Question: I am try to solve OOP Java problems and I reached a class named "Ball", The class is easy to design but I have problem that is how to get xDelta and yDelta so I can add them to initial x and y to get the position of the ball after moving it?
Now I wrote this code but the xDelta and yDelta are wrong. What is the need for speed and direction in the constructor?
:

:
'''
public class Ball {
private float x;
private float y;
private int radius;
private float xDelta;
private float yDelta;
public Ball(float x,float y,int radius,int speed,int direction){
this.x=x;
this.y=y;
this.radius=radius;
}
float getX() {
return x;
}
void setX(float x) {
this.x=x;
}
float getY() {
return y;
}
void setY(float y) {
this.y=y;
}
int getRadius() {
return radius;
}
void setRadius(int radius) {
this.radius = radius;
}
float getXDelta() {
return xDelta;
}
void setXDelat(float xDelta) {
this.xDelta=xDelta;
}
float getYDelta() {
return yDelta;
}
void setYDelat(float yDelta) {
this.yDelta=yDelta;
}
void move() {
x += xDelta ;
y += yDelta ;
}
void reflectHorizontal() {
xDelta = -xDelta ;
}
void reflectVertical() {
yDelta = -yDelta ;
}
public String toString () {
return "Ball[("+x+","+y+"),speed=("+xDelta+","+yDelta+")]";
}
}
'''
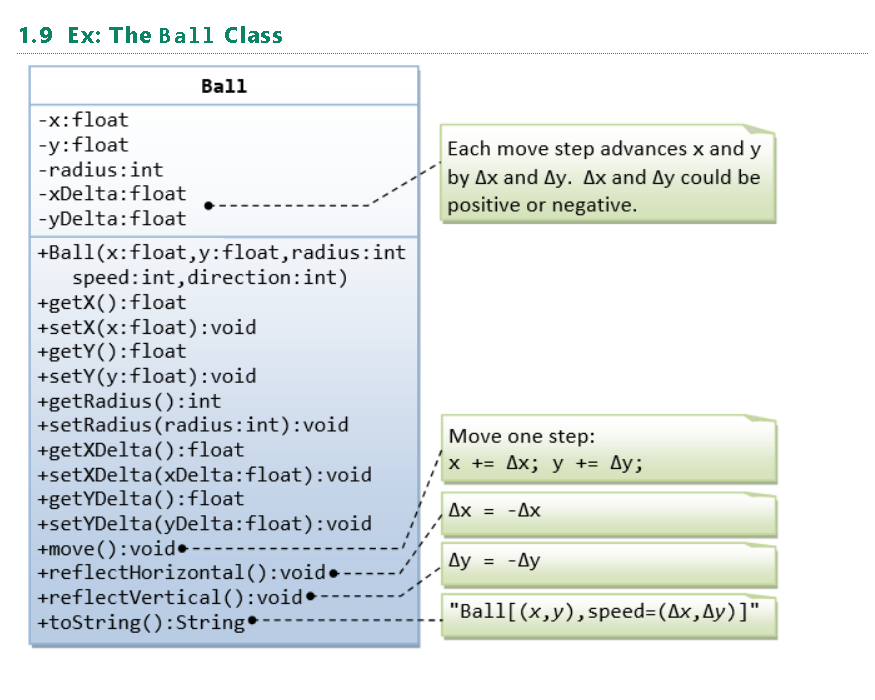
Answer: Let 'direction' be the direction of the ball flight in degrees (0 to 360).
Add this to your constructor.
'''
double radian = Math.toRadians(direction);
this.xDelta = (float)Math.cos(radian) * speed;
this.yDelta = (float)Math.sin(radian) * speed;
'''